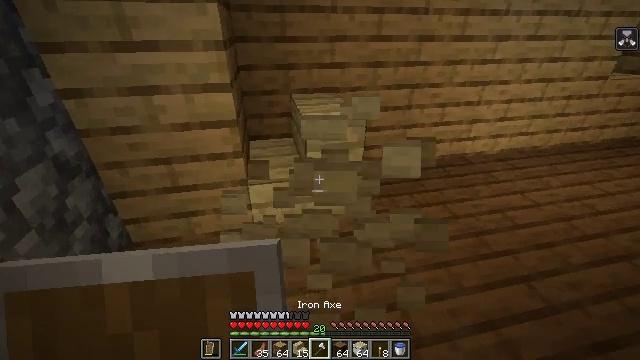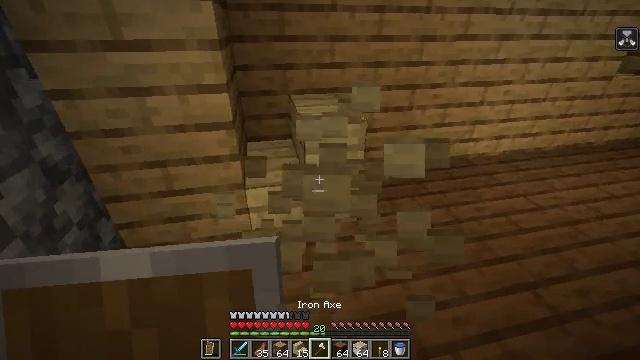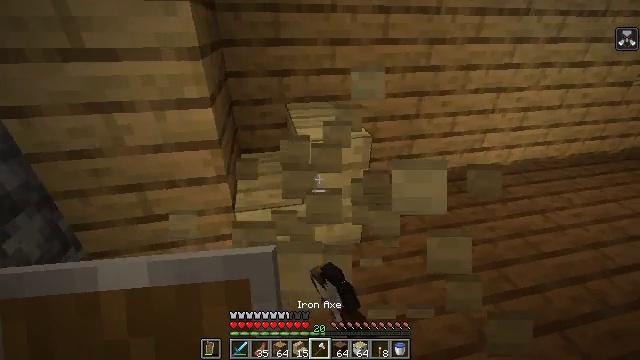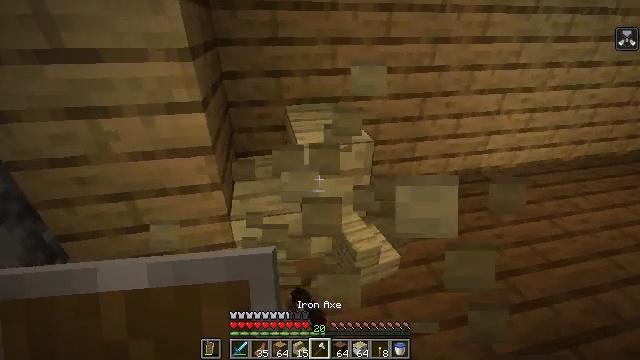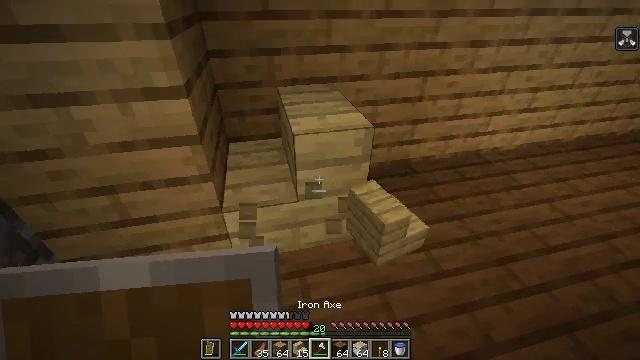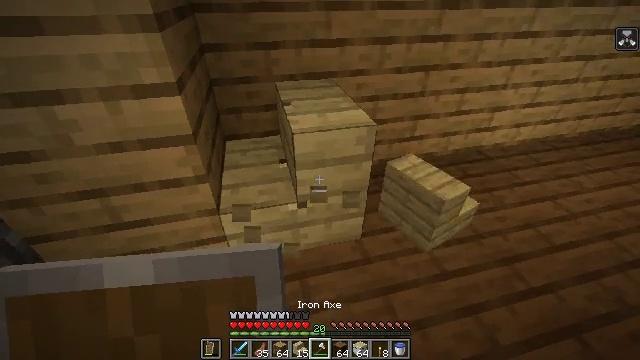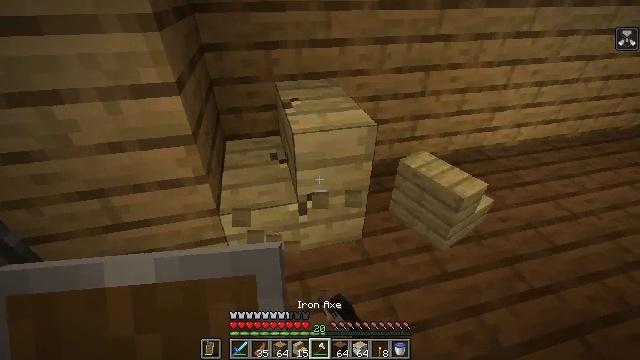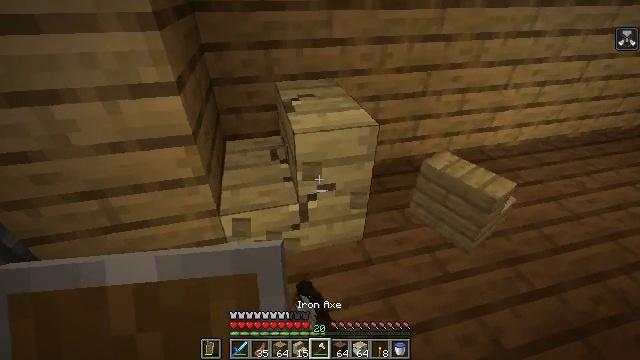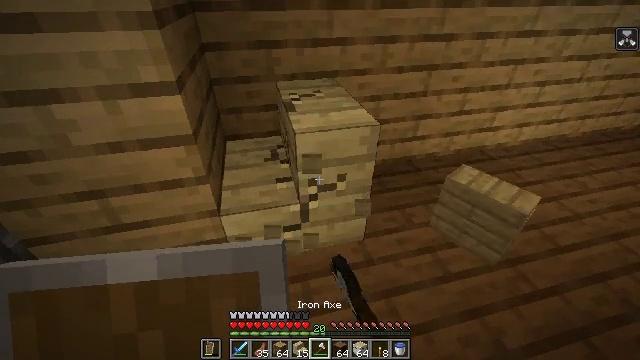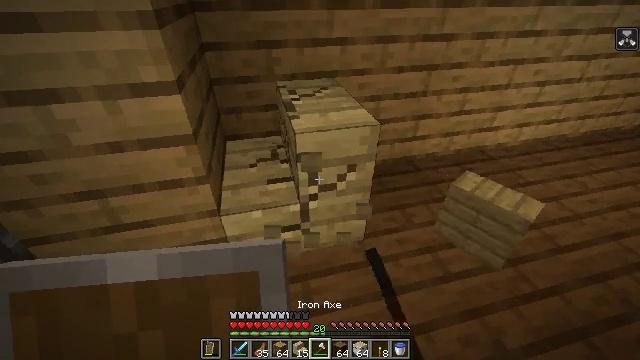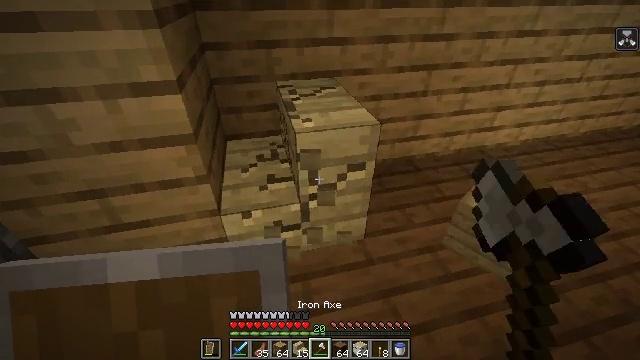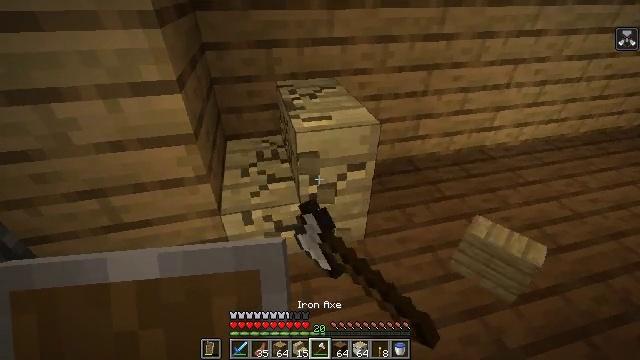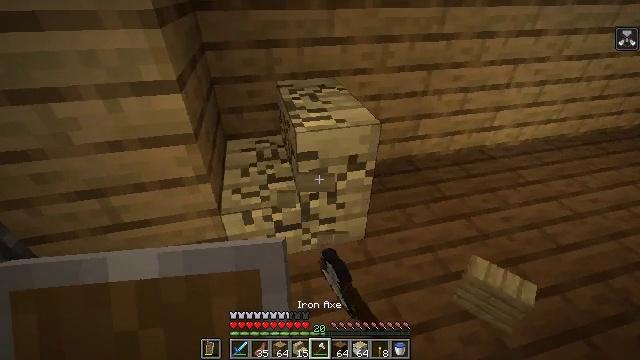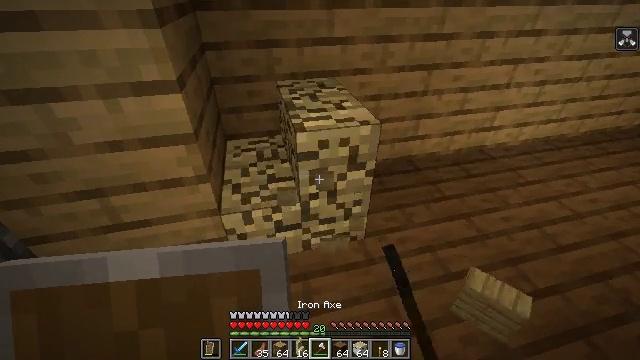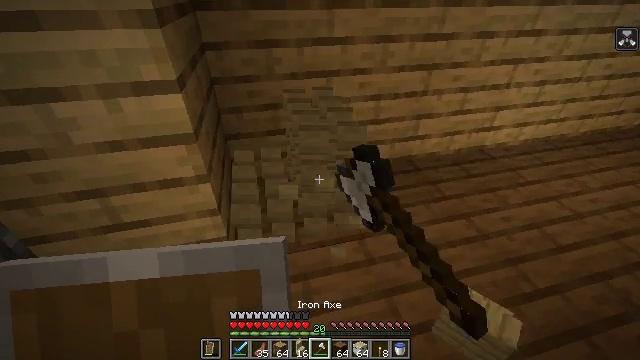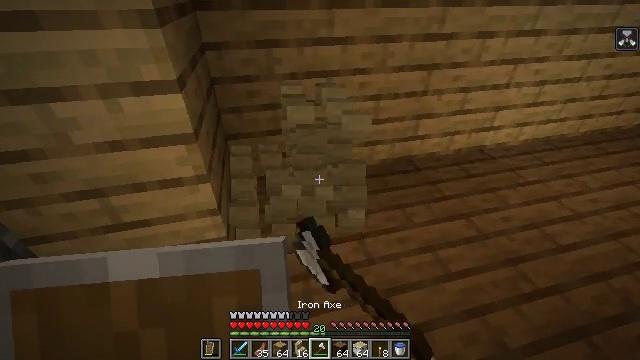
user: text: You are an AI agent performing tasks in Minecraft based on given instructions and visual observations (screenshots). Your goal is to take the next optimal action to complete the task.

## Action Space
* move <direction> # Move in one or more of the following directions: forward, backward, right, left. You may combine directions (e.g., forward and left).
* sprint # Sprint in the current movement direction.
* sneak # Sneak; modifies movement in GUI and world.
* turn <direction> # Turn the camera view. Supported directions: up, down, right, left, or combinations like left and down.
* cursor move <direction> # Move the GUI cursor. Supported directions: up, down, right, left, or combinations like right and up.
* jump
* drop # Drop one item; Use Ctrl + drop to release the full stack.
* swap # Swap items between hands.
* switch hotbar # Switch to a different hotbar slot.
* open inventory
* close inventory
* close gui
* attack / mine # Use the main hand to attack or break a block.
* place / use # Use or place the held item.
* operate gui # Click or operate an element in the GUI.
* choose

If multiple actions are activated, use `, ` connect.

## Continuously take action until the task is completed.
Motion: motion action
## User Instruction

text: Break the birch stairs for resources.
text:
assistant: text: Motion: move forward, attack / mine
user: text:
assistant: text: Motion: move forward, attack / mine
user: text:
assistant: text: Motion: attack / mine
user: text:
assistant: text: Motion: turn right and down, attack / mine
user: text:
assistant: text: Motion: turn down, attack / mine
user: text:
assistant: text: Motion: attack / mine
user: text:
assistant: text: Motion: attack / mine
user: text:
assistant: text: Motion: attack / mine
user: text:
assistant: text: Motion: attack / mine
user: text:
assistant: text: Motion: attack / mine
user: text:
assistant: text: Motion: attack / mine
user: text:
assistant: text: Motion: attack / mine
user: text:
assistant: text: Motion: attack / mine
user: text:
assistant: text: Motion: attack / mine
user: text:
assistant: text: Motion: attack / mine
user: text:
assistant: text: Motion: attack / mine
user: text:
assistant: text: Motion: move forward, attack / mine
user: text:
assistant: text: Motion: move forward and move left, turn right, attack / mine
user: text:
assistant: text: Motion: no_op